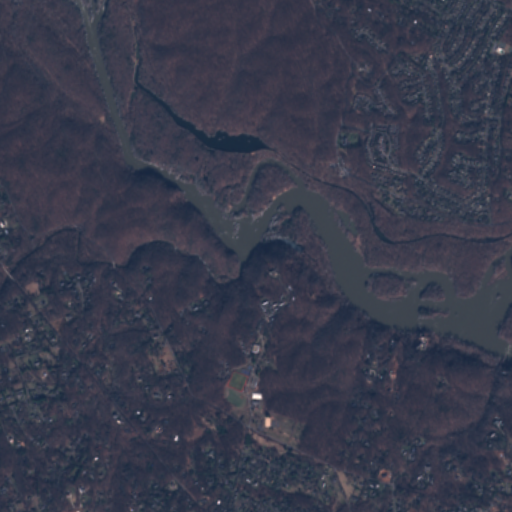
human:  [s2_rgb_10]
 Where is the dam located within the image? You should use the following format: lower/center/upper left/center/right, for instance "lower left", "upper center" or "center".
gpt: The dam is located in the upper left of the image.
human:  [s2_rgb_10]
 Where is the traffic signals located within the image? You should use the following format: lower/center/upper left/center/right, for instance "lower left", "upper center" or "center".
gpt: The traffic signals is located in the center right of the image.
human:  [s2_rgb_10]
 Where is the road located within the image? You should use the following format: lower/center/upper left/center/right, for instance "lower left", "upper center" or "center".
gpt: There is no road in the image.